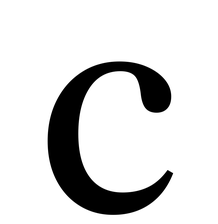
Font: LibreCaslonText_Regular